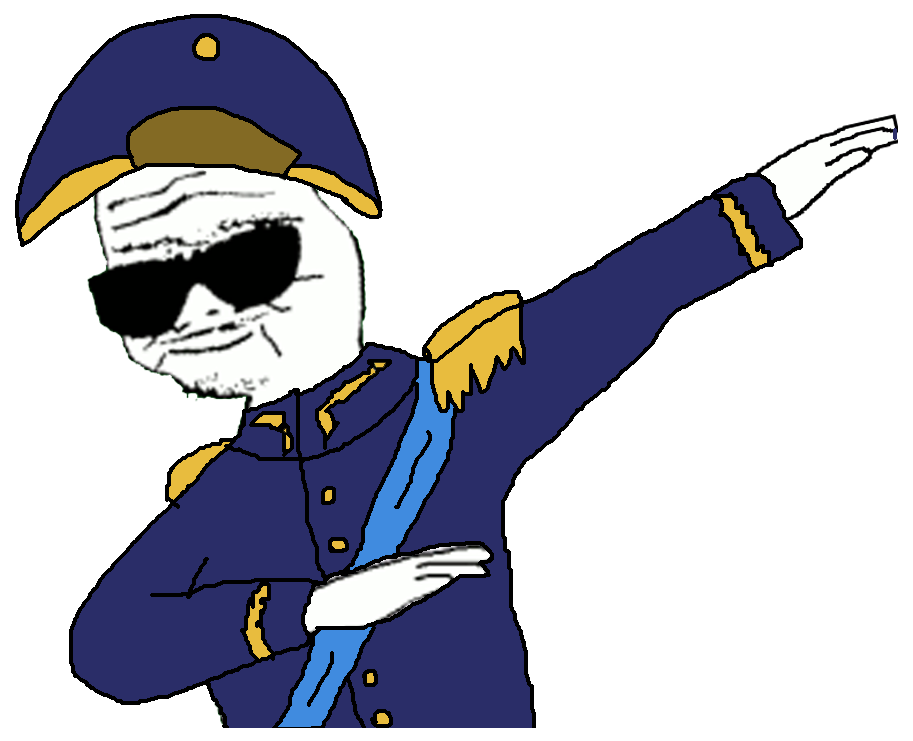
Label: 5_Boomer